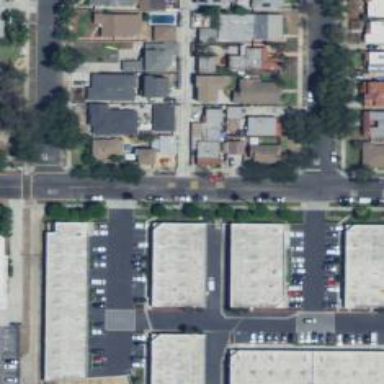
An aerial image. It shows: Alley classified as service road.